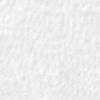
Label: no_change